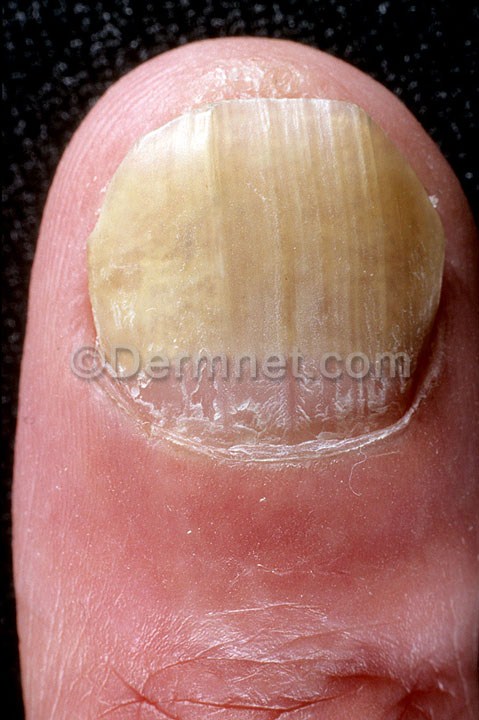
Disease: Nail Fungus and other Nail Disease